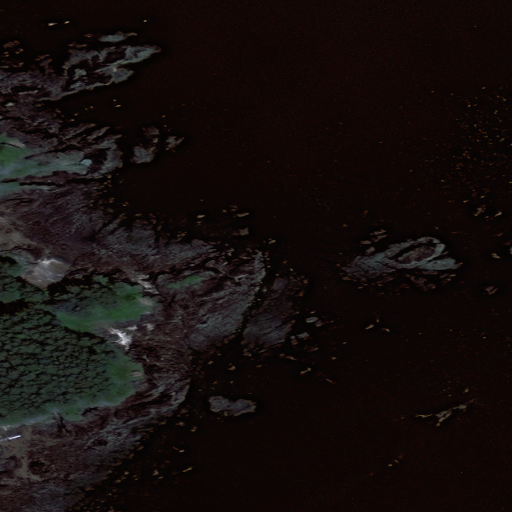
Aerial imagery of cape in Alaska named East Cape containing only unknown